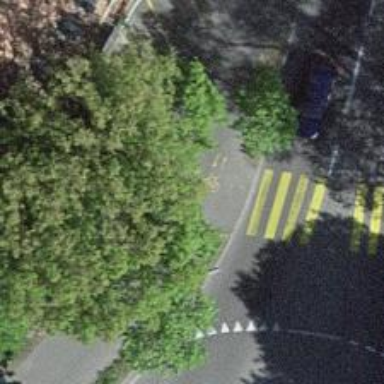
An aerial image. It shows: Sidewalk.